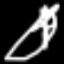
Label: fork